Question: I have a concept xml as shown below, how to insert listview in between two buttons?

This my xml code, What should I add or change in its code?
## main.xlm
'''
<!-- main.xml -->
<RelativeLayout xmlns:android="http://schemas.android.com/apk/res/android"
xmlns:tools="http://schemas.android.com/tools"
android:layout_width="match_parent"
android:layout_height="match_parent"
tools:context=".Main" >
<Button android:text="Back To Main Menu"
android:id="@+id/btn_add_contact"
android:layout_width="match_parent"
android:layout_height="wrap_content"
android:layout_alignParentBottom="true"/>
<ListView
android:id="@+id/lv_contact_list"
android:layout_width="match_parent"
android:layout_height="match_parent"
android:layout_above="@id/btn_add_contact"/>
<Button android:text="Add New Moment"
android:id="@+id/btn_add_contact"
android:layout_width="match_parent"
android:layout_height="wrap_content"
android:layout_alignParentBottom="false"/>
</RelativeLayout>
'''
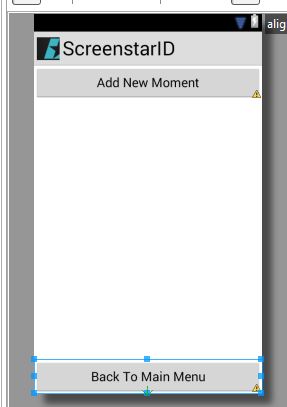
Answer: Use below code for that
'''
<LinearLayout xmlns:android="http://schemas.android.com/apk/res/android"
xmlns:tools="http://schemas.android.com/tools"
android:layout_width="match_parent"
android:layout_height="match_parent"
android:orientation="vertical"
tools:context=".Main" >
<Button
android:id="@+id/btn_add_contact"
android:layout_width="match_parent"
android:layout_height="wrap_content"
android:text="Add New Moment" />
<ListView
android:id="@+id/lv_contact_list"
android:layout_width="match_parent"
android:layout_height="0dp"
android:layout_weight="1" />
<Button
android:id="@+id/btn_add_contact"
android:layout_width="match_parent"
android:layout_height="wrap_content"
android:text="Back To Main Menu" />
'''